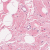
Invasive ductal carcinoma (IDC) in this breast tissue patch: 0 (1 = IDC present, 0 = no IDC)